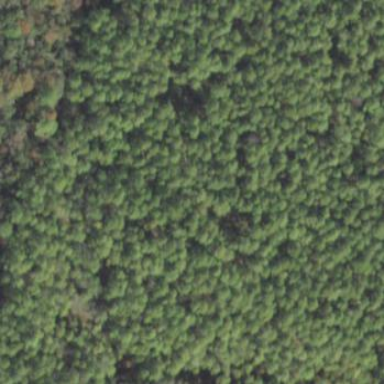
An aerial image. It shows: Forest area predominantly covered with needle-leaved trees.